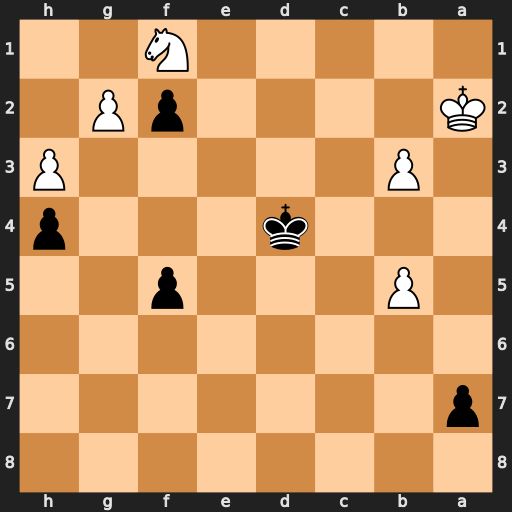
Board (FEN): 8/p7/8/1P3p2/3k3p/1P5P/K4pP1/5N2
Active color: b
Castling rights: -
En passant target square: -
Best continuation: f4 Ka3 Kd3 Nh2 Ke2